Question: I am trying to compile the following simple Objective-C code in GNUStep with Windows 7.
'''
#import <Foundation/Foundation.h>
int main (int argc, const char * argv[])
{
NSAutoreleasePool * pool = [[NSAutoreleasePool alloc] init];
NSLog (@"hello world");
[pool drain];
return 0;
}
'''
I compile it using the following command line:
'''
$ gcc 'gnustep-config --objc-flags' -L /GNUstep/System/Library/Libraries hello.m -o hello -lgnustep-base -lobjc
'''
It doesn't compile, and I get the following error:
> sh: gcc : command not found

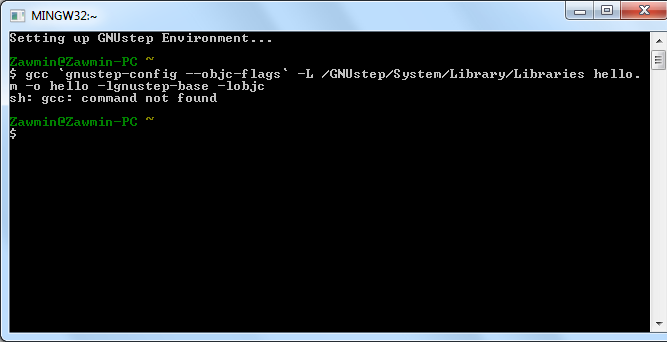
Answer:
you have to install all the above components then you are good to go u can use foundantion.h